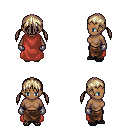
a pixel art fantasy rpg character, female body template, human, dark skin, maroon cape, robe skirt, white blonde twin-tailed hairstyle, metal gloves, ghillies, four views (front, back, left, right), 2x2 character sprite sheet, small pixel art, hard edges, no anti-aliasing